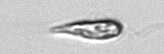
Label: Euglena